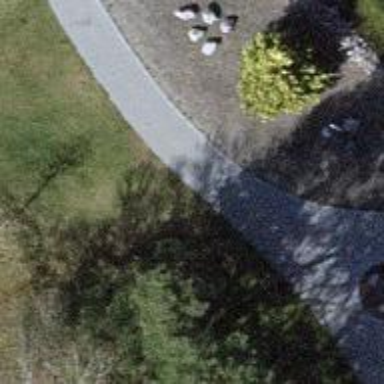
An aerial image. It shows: Designated path for golf carts.